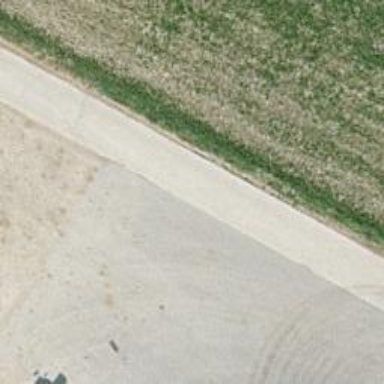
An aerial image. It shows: Service road with concrete surface. The tracktype is labeled as grade1.